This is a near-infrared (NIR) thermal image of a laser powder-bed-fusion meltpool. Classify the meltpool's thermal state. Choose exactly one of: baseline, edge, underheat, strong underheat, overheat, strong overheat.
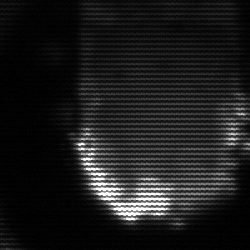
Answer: baseline